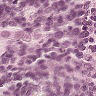
Metastatic tissue present: yes